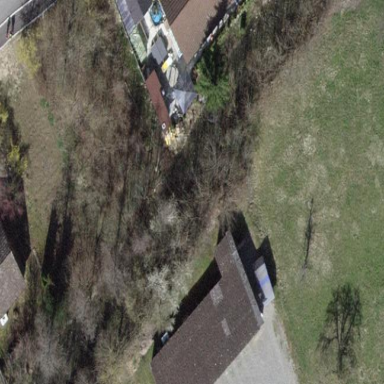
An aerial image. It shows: Carport building.